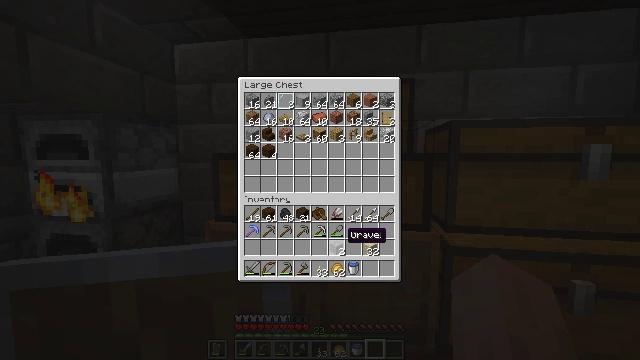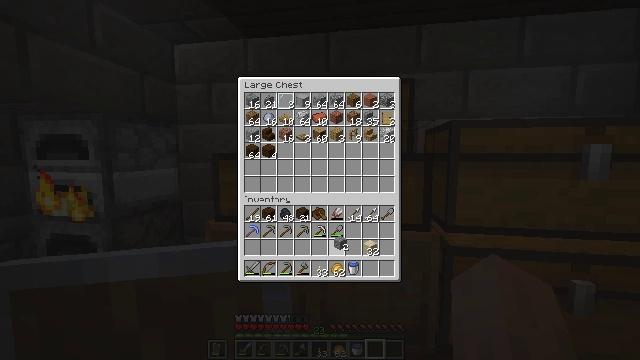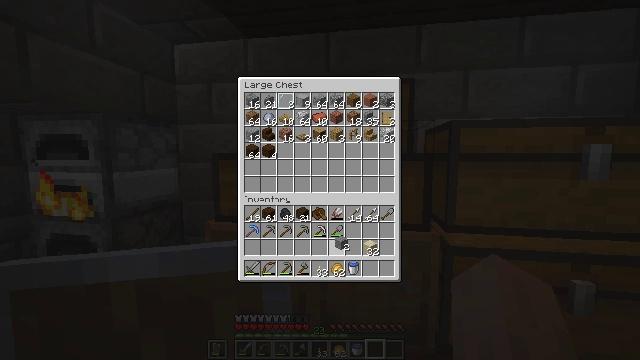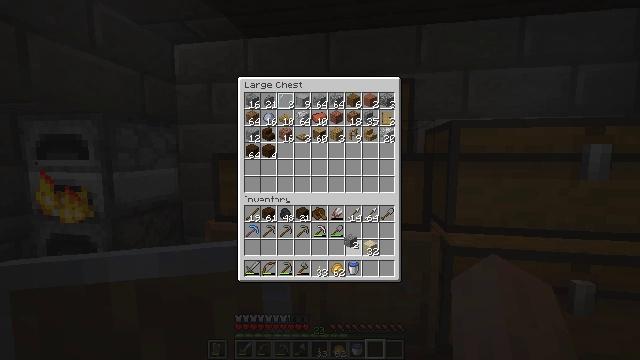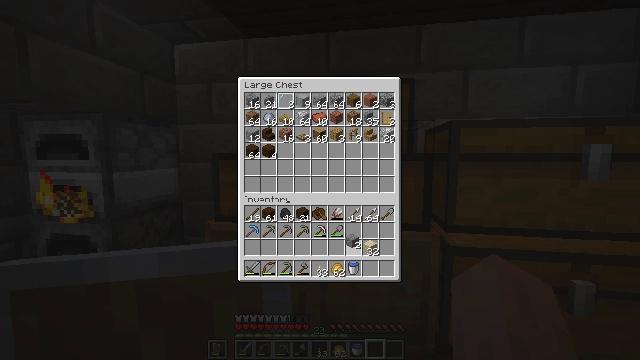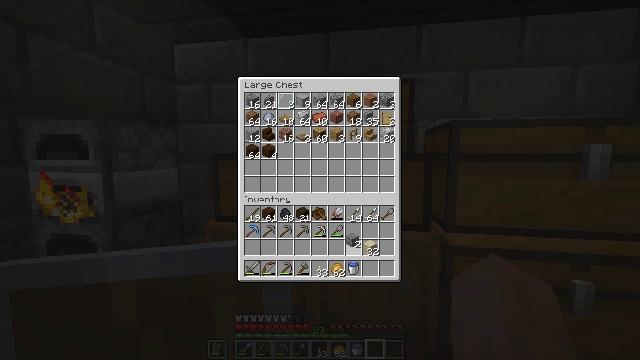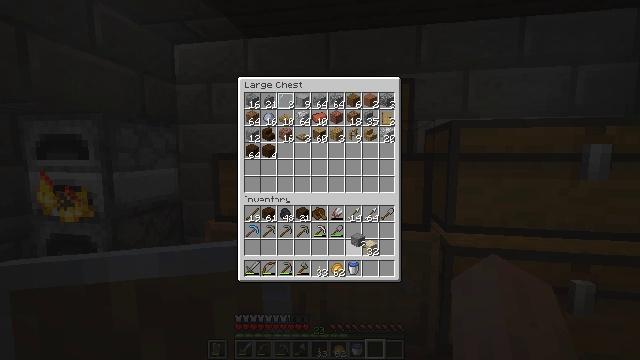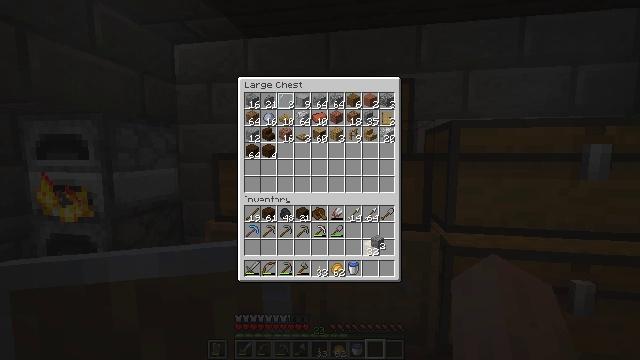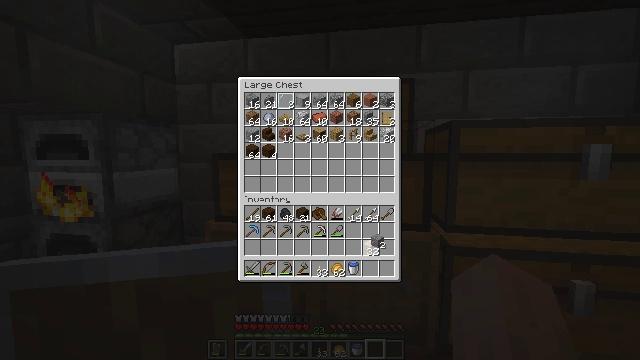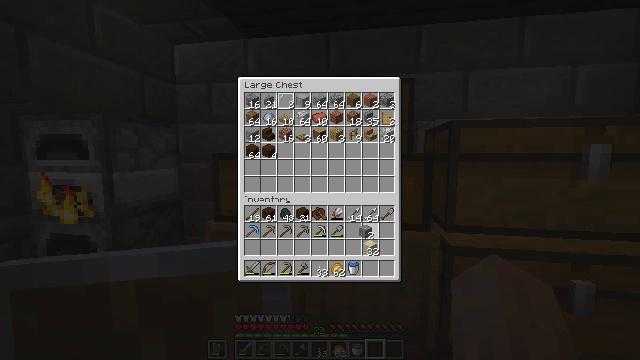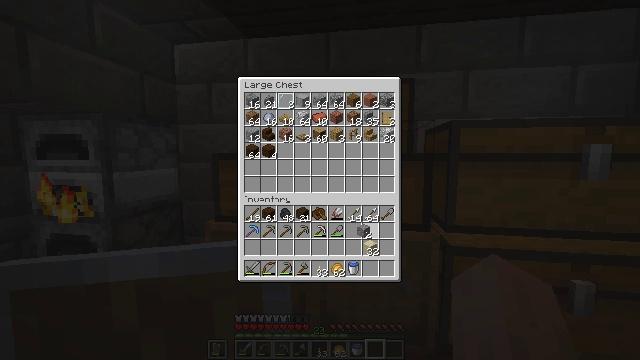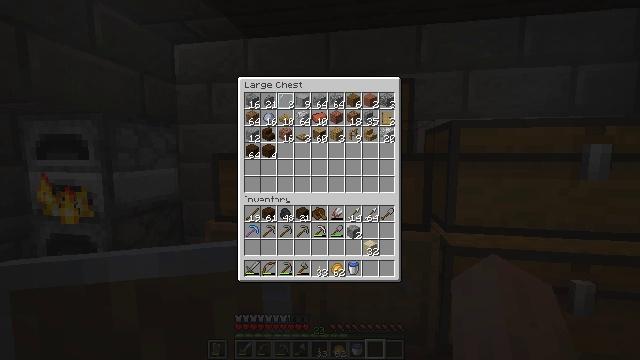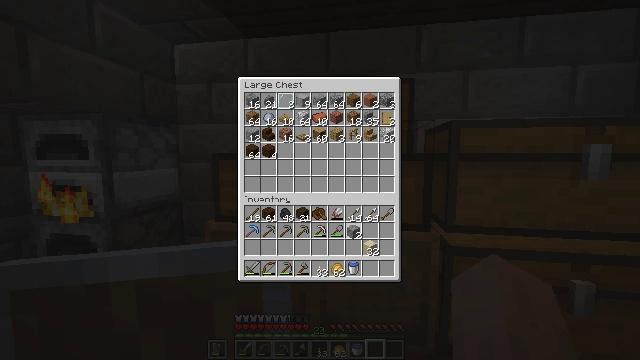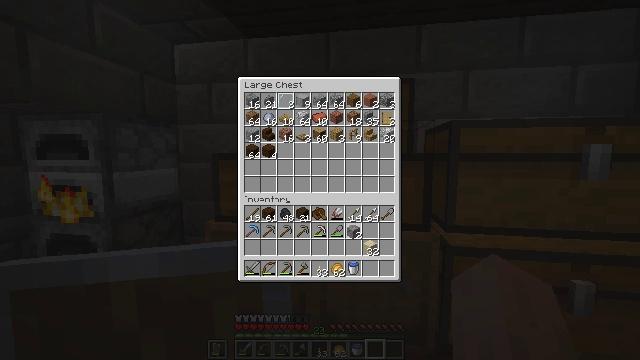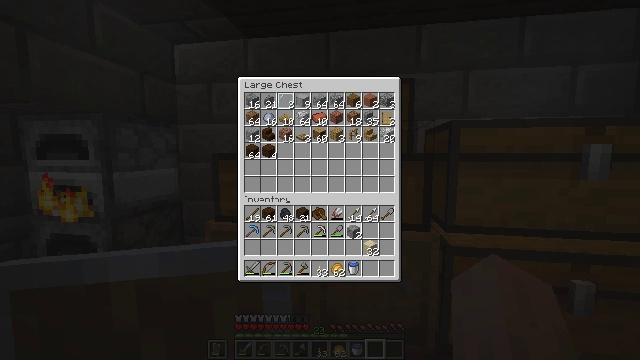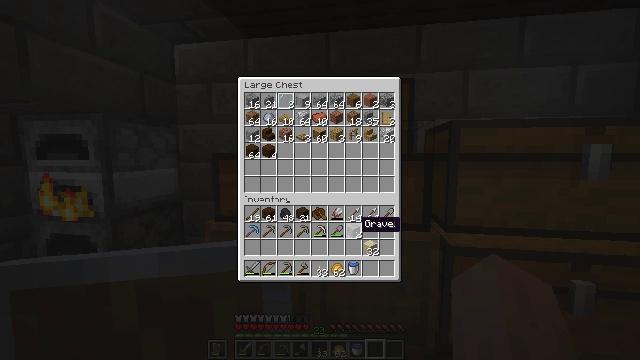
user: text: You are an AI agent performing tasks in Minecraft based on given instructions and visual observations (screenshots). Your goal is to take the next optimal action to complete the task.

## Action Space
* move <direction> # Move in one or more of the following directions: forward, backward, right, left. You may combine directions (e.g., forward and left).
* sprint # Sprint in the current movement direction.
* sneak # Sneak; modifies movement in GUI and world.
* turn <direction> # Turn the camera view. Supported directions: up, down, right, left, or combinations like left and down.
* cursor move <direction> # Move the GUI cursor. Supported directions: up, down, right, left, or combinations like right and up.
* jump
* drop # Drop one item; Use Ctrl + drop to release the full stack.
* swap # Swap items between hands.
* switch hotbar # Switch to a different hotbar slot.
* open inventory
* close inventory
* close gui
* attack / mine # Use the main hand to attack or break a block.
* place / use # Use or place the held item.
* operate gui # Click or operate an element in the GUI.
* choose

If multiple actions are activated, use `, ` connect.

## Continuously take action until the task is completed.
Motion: motion action
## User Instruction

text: Collect stone brick stairs for later use.
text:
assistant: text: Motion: attack / mine
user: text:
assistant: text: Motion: attack / mine
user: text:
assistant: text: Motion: turn right
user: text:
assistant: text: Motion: no_op
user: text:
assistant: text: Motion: no_op
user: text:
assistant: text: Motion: no_op
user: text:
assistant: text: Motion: turn right
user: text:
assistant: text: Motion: no_op
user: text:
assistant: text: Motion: turn left and up
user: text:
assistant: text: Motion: no_op
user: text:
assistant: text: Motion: turn left
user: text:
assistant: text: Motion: no_op
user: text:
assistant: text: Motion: attack / mine
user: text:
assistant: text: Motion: attack / mine
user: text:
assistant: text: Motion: no_op
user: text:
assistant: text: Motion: no_op
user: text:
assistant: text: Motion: turn down
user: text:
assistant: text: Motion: no_op
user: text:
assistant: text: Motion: no_op
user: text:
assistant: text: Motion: attack / mine
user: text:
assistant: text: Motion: turn up
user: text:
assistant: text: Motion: no_op
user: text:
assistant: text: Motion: no_op
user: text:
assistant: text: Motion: attack / mine
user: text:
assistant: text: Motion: no_op
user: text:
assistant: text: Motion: turn left
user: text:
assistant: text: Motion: turn left
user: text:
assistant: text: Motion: no_op
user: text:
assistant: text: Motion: no_op
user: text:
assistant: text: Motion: no_op